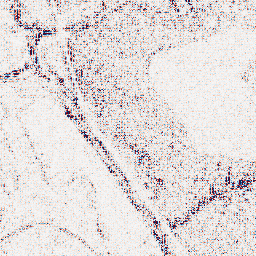
Category: wavelet
Decomposition family: wavelet_biorthogonal
Decomposition parameters: wavelet: bior4.4
level: 1
Upsampling method: linear_exact
Upsampling parameters: scale: 2
Upsampling scale: 2